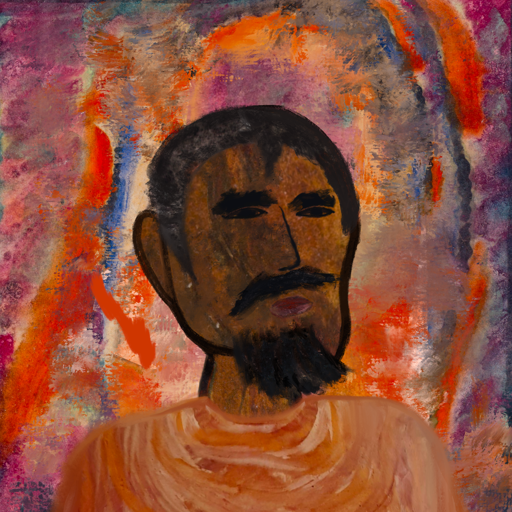
Background: Experience, Head And Neck Side: Mosgoul, Face Side: Mosgoul, Bust: Pious_Lady, Hair Side: Roy_Bahadur, Head Accessory: Blank, Second Necklace: Blank, Necklace: Blank, Baby: Blank